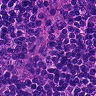
Metastatic tissue present: no